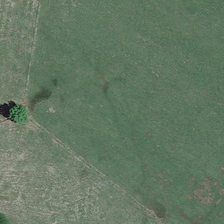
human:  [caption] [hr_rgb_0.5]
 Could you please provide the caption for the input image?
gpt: two trees are in a piece of green meadow .

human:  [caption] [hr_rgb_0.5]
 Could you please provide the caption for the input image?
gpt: two trees are in a piece of green meadow .

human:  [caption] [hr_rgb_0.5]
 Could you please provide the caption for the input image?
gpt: the meadow is green and yellow,clean and smooth .

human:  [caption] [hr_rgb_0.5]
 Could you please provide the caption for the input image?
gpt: a lot of streamlined patterns are on the grass .

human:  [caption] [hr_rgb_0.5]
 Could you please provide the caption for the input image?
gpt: a lot of streamlined patterns are on the grass .